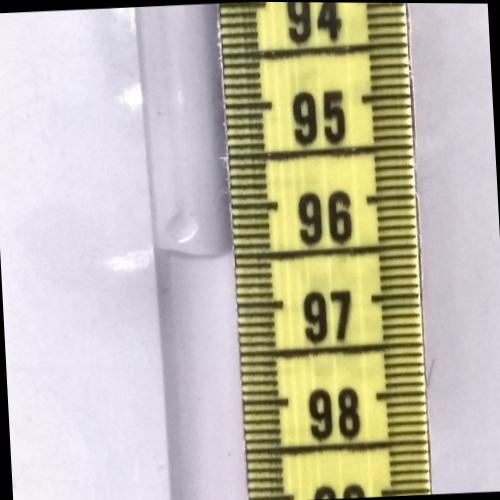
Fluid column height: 96.5 cm